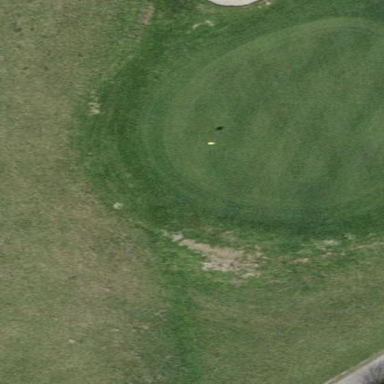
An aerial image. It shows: Golf green.